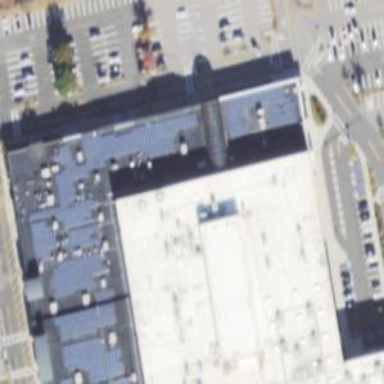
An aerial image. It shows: Mall building.